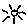
Label: sun